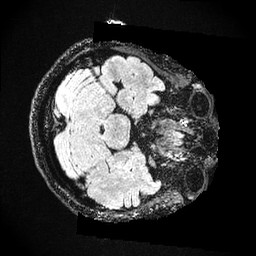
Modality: FLAIR
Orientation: axial
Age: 52
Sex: female
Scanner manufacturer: ge
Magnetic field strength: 3 T
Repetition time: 4.802 s
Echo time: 0.1172 s